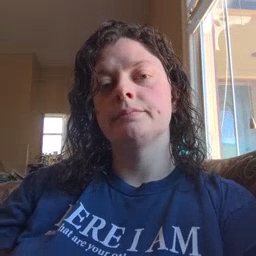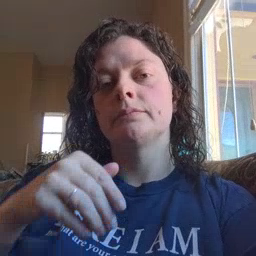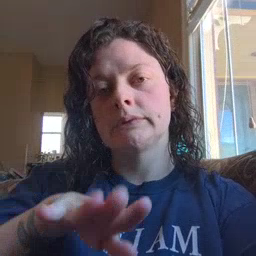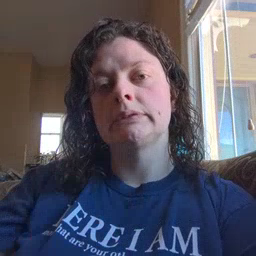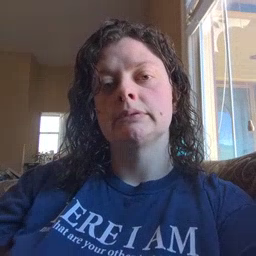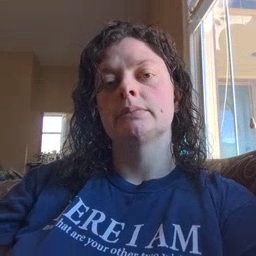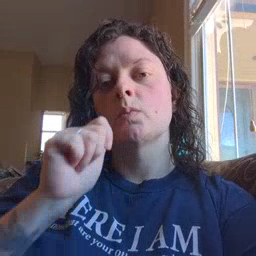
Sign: into